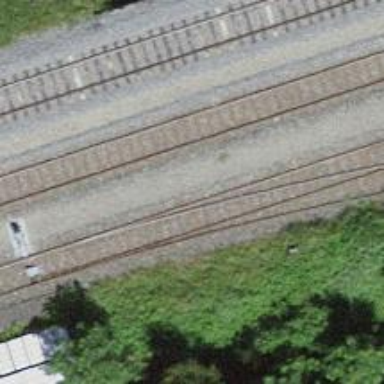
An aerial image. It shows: Railway switch.